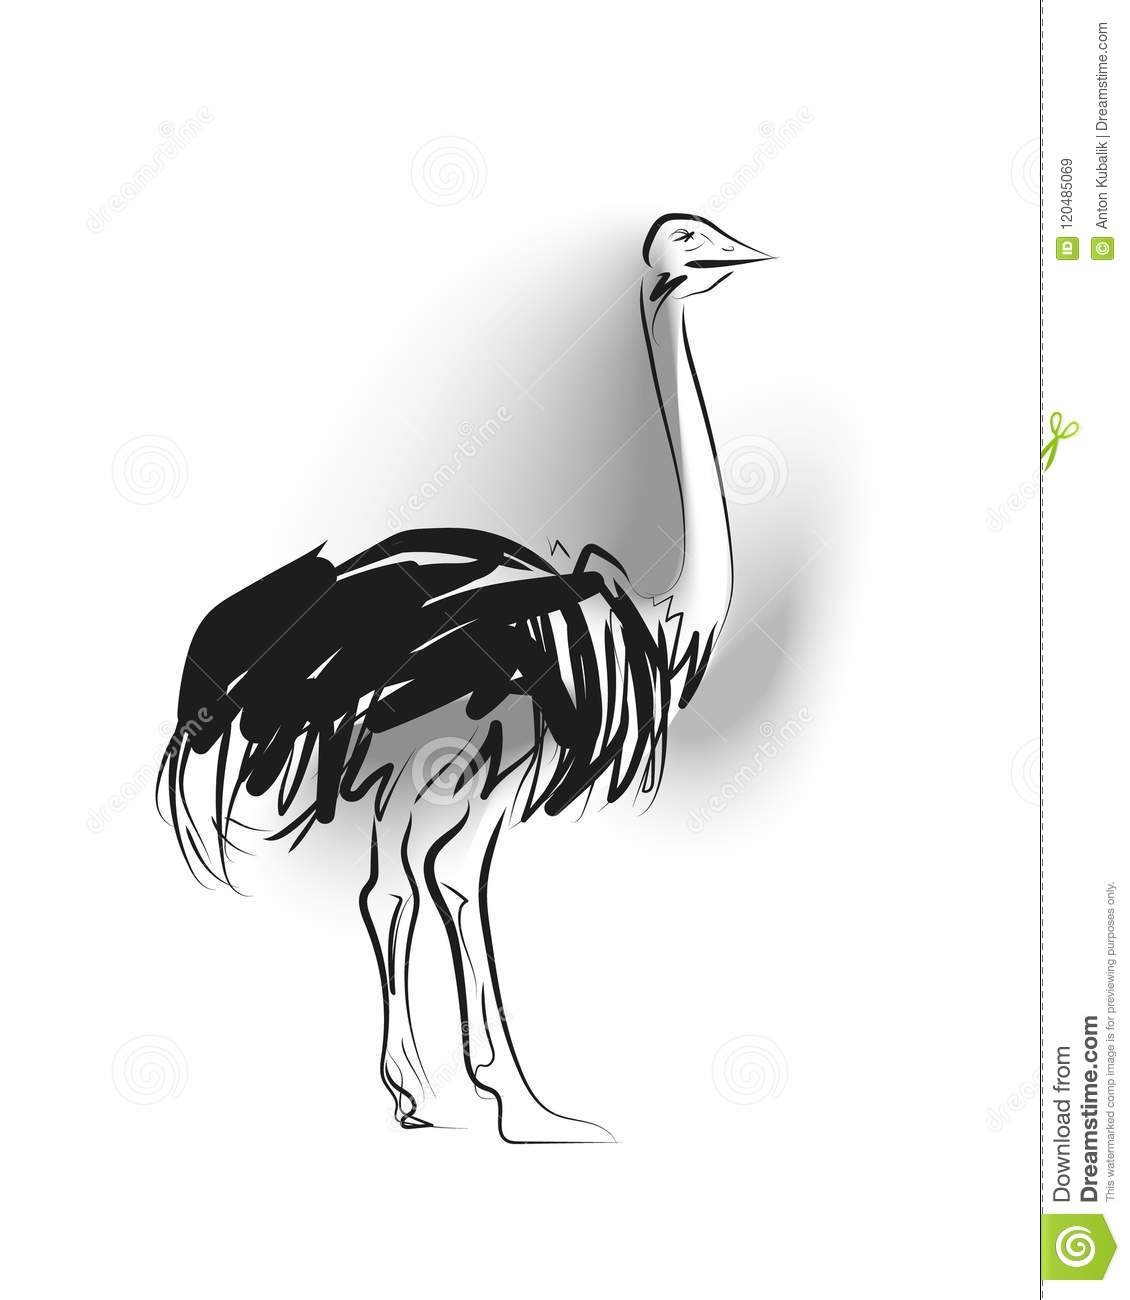
Label: ostrich, Struthio camelus